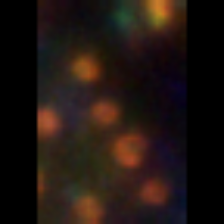
Taxon: Phaeocystis
Group: Other